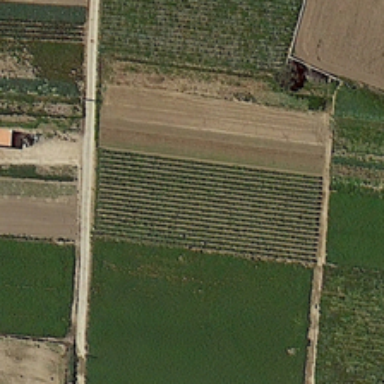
The little farm consists of grass and crops .